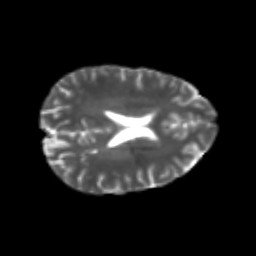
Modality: T2w
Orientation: axial
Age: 24
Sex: female
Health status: healthy
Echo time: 0.074 s